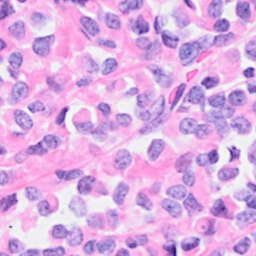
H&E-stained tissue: Breast